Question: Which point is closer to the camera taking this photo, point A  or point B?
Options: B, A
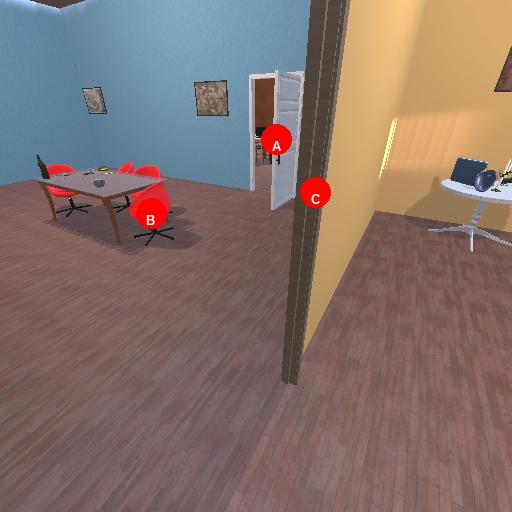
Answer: B